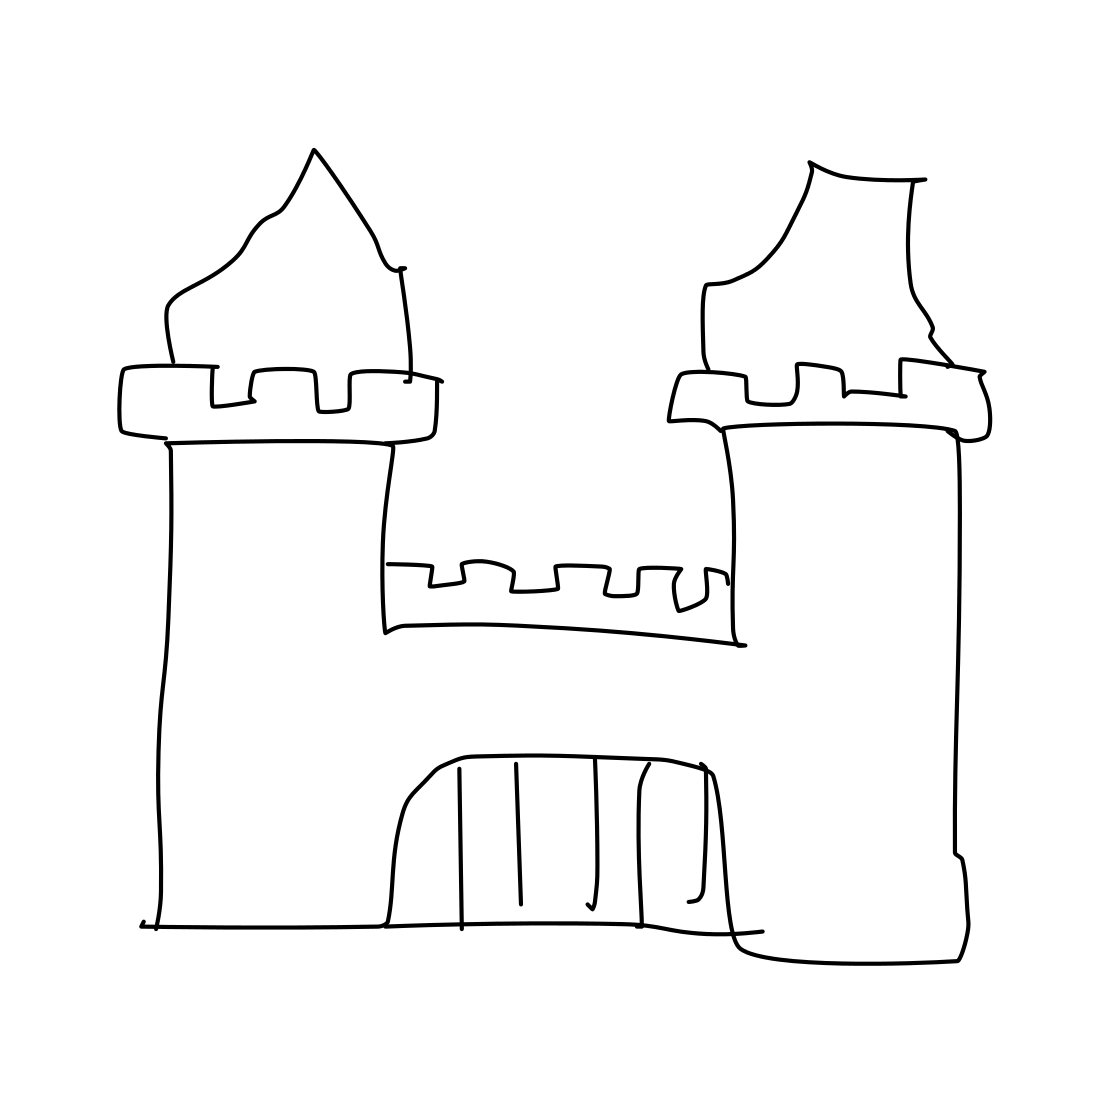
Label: castle